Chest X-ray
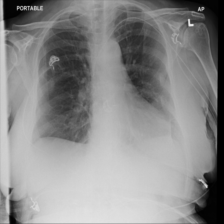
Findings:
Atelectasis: negative
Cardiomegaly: negative
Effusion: negative
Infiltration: negative
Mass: negative
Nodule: negative
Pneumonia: negative
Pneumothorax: negative
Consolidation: negative
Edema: negative
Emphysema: negative
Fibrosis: negative
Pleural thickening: negative
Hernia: negative